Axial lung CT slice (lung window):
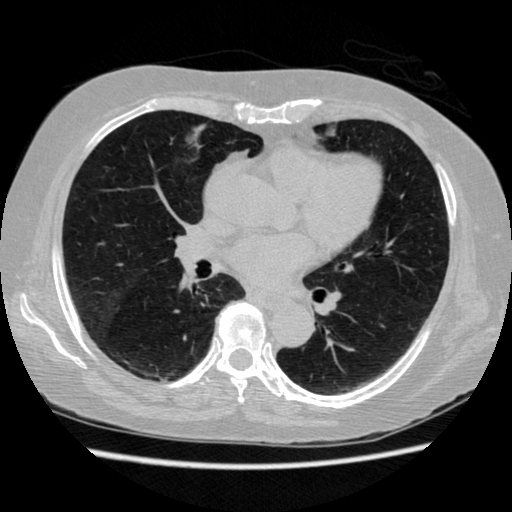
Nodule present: no